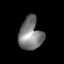
Tissue: lung
Cell type: Epithelial cells
Senescence score: 0.1371
Nuclear area (px): 725
Mean DAPI intensity: 124.988